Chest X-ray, PA view. Patient: 47 years old, sex F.
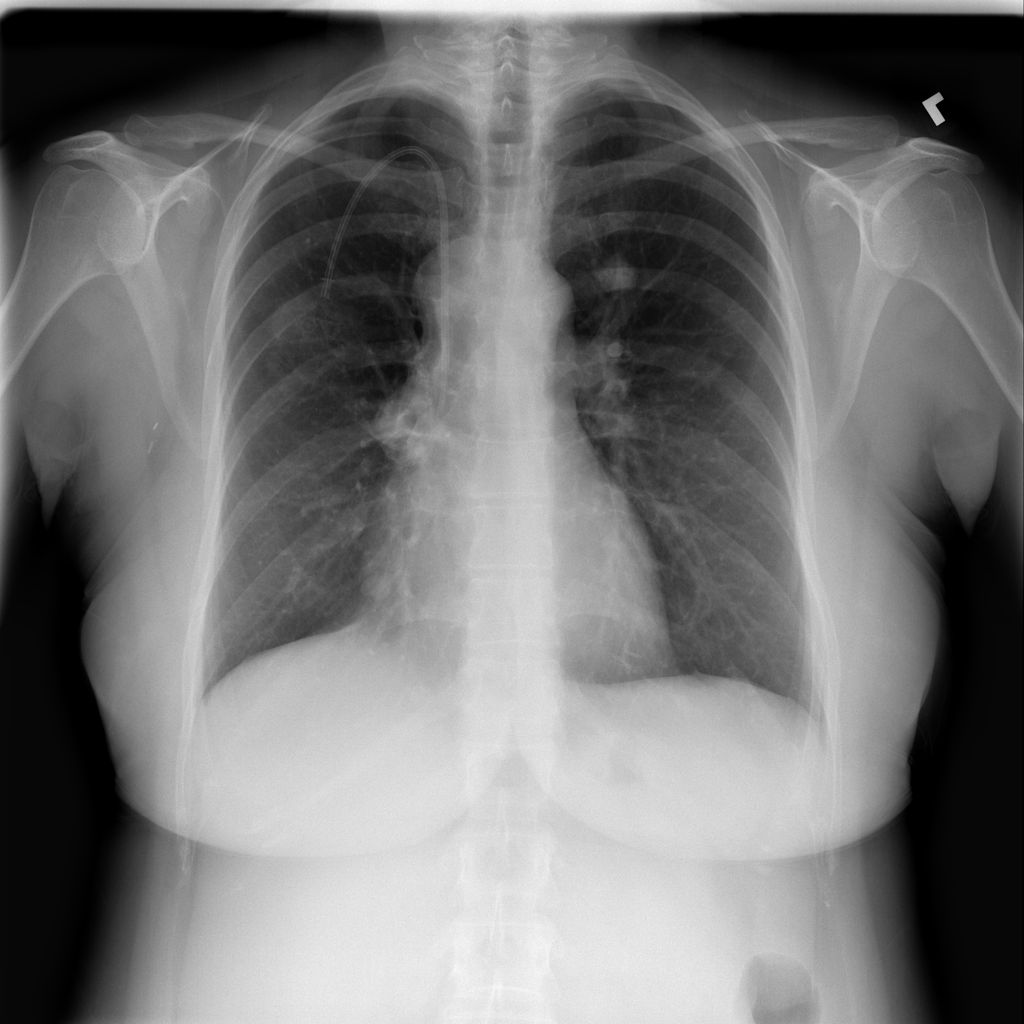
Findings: Mass, Nodule